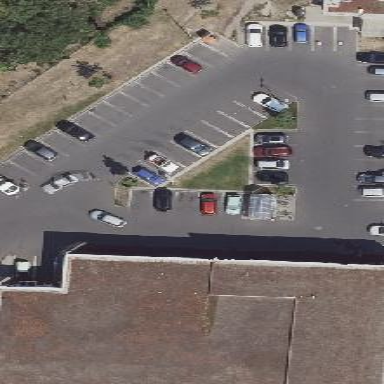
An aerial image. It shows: Parking area with surface.